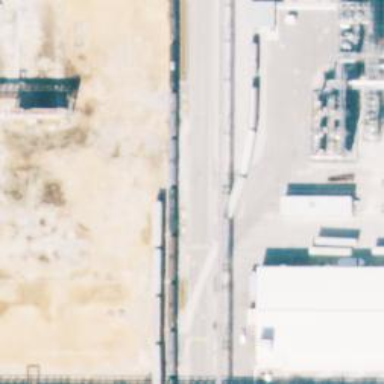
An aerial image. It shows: Railway spur service.